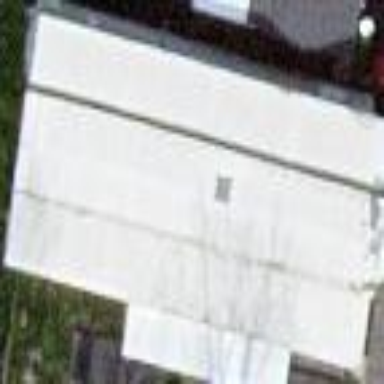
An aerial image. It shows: Shed building.